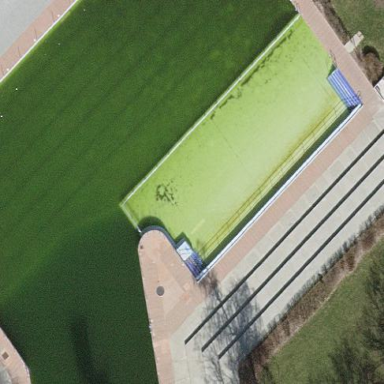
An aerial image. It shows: Swimming pool located in leisure land.